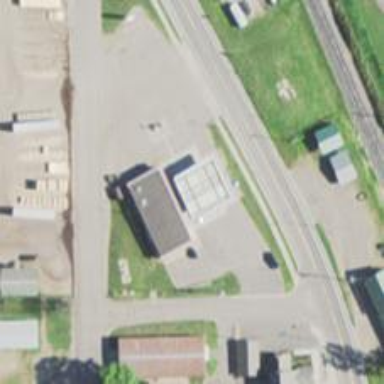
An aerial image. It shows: Convenience shop.